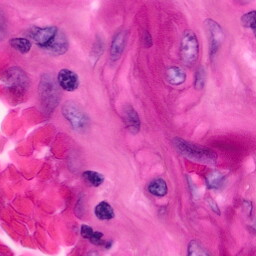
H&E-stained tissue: Pancreatic